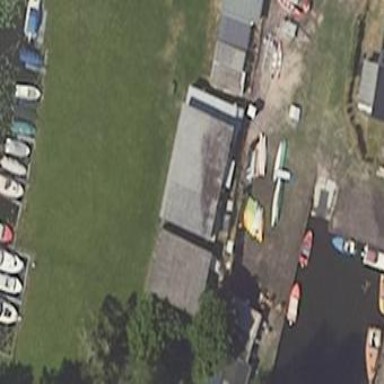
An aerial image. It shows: Shed building.